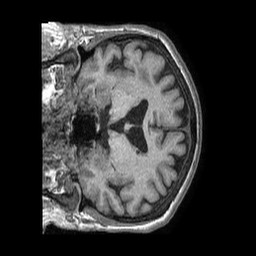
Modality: T1w
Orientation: coronal
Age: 56
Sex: female
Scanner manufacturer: philips
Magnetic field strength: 1.5 T
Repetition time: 0.007703 s
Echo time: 0.003509 s